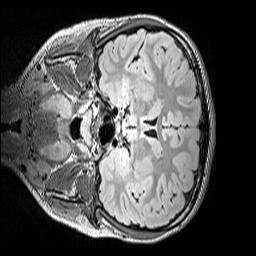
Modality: FLAIR
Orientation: coronal
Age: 9
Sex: female
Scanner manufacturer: siemens
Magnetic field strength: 3 T
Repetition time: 5 s
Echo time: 0.388 s